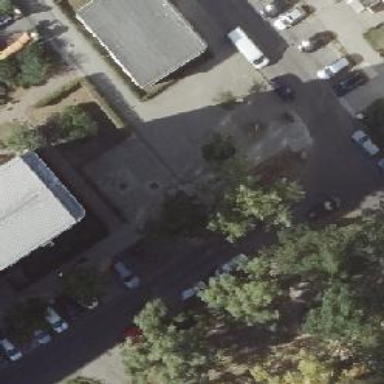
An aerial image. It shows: Sidewalk along the footway.